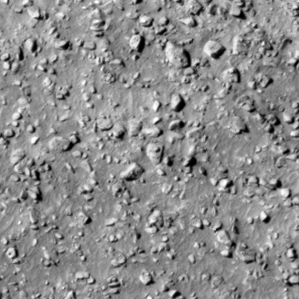
Label: non_frost